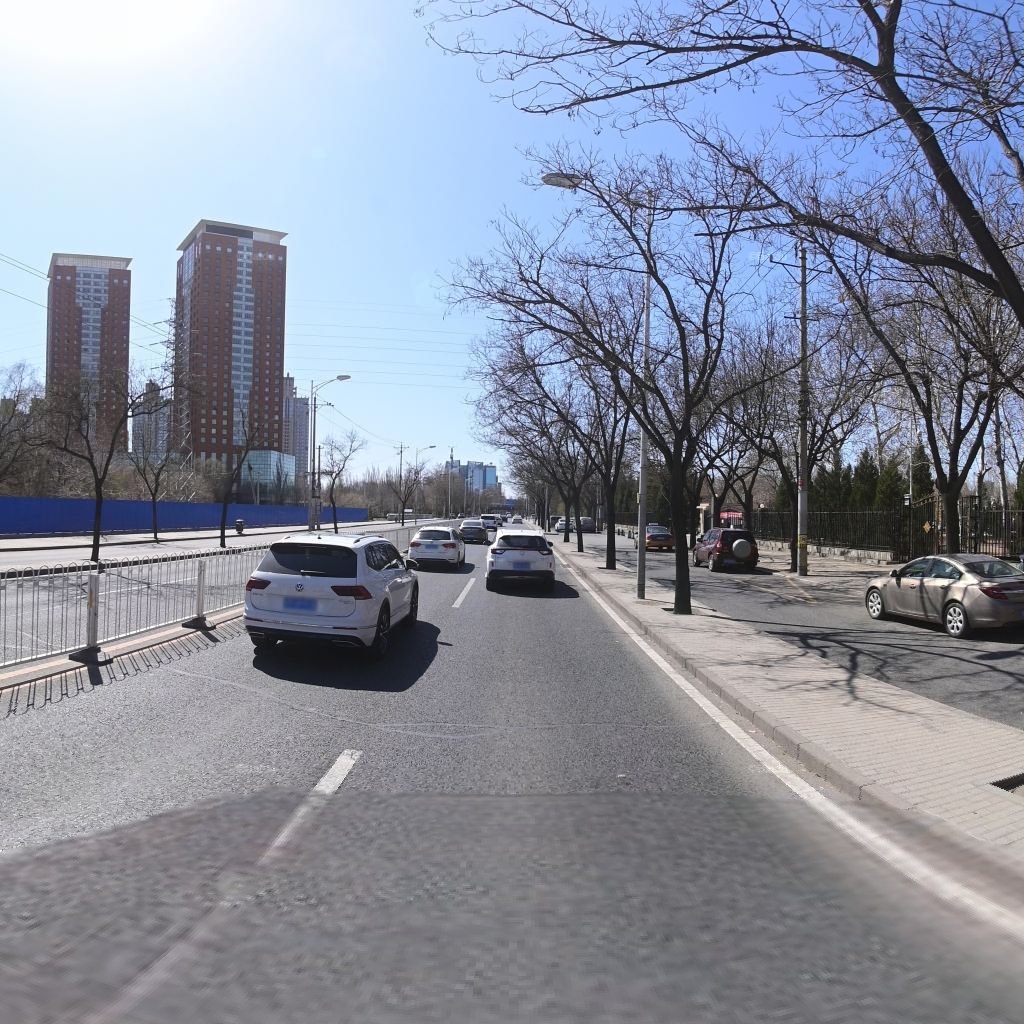
Region: Chaoyang
Road damage annotations: transverse patch